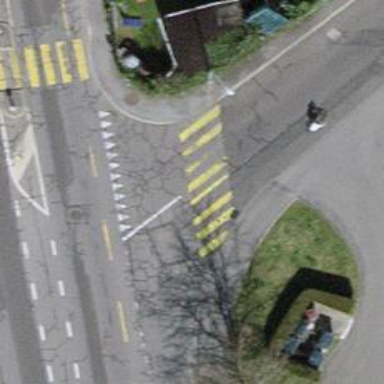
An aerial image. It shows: Uncontrolled zebra crossing on the road.